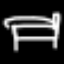
Label: bed